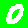
Digit: 0